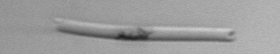
Label: Eucampia_morphytype1